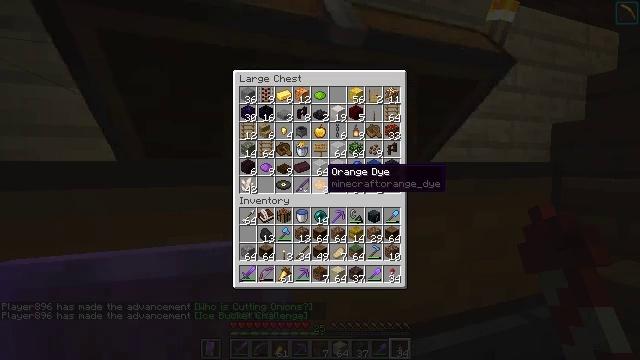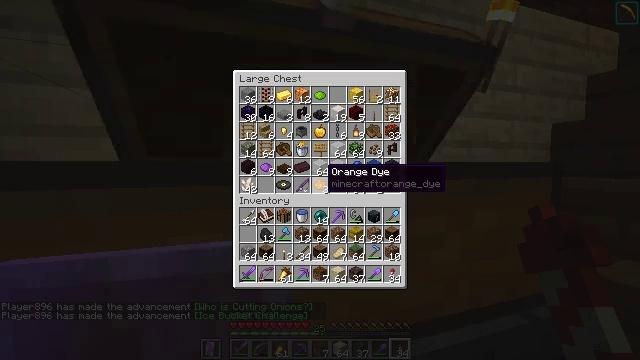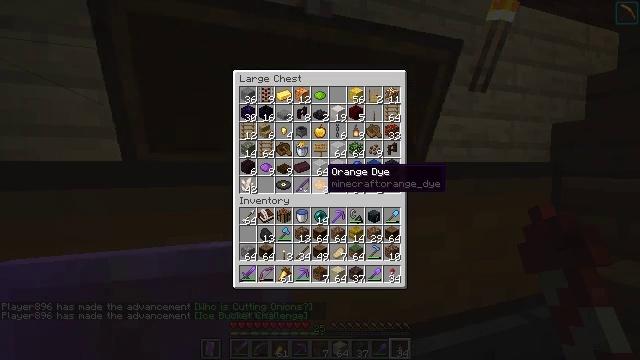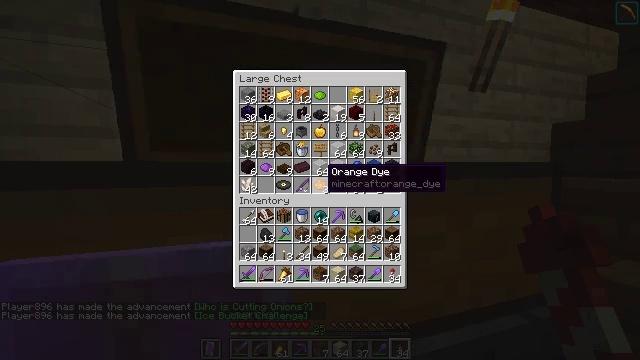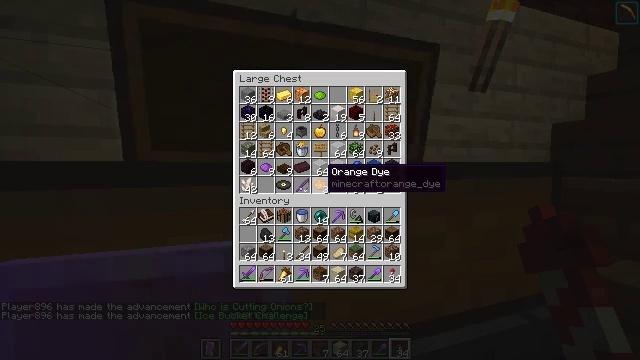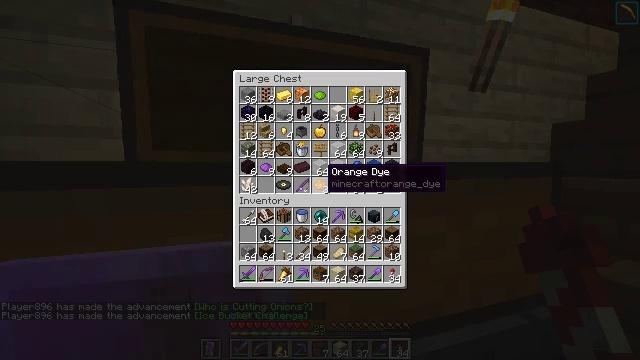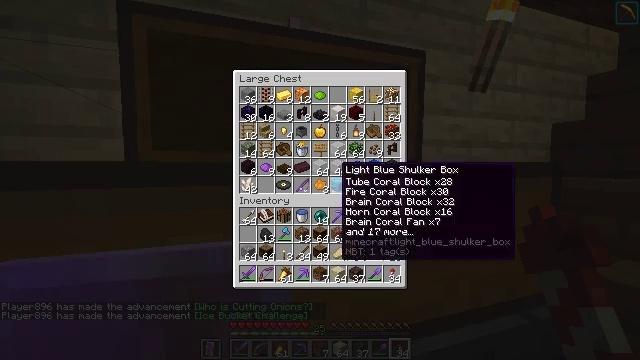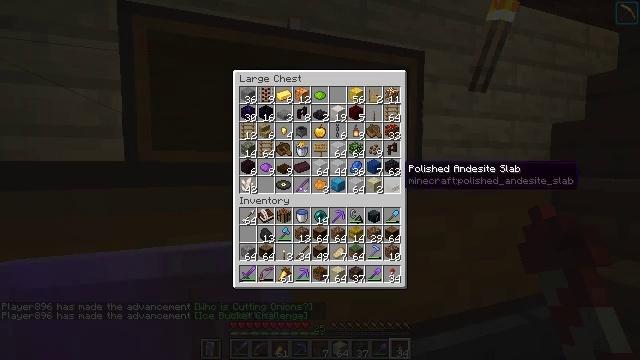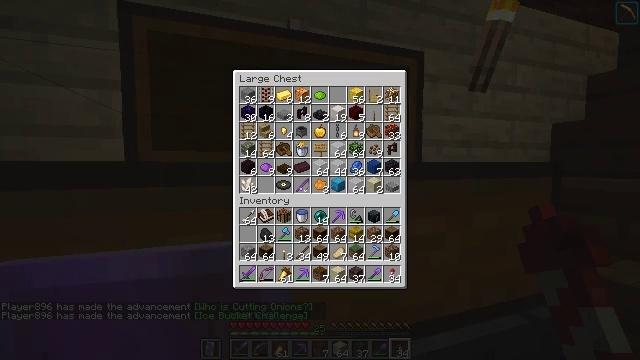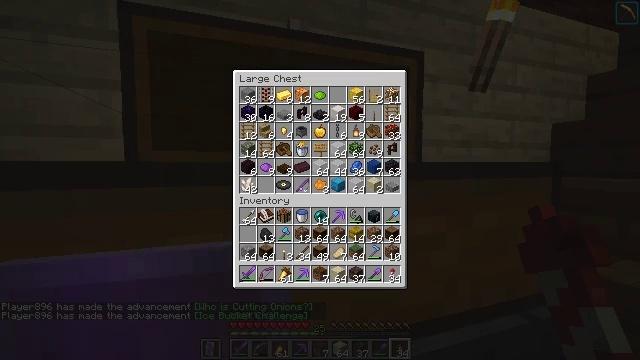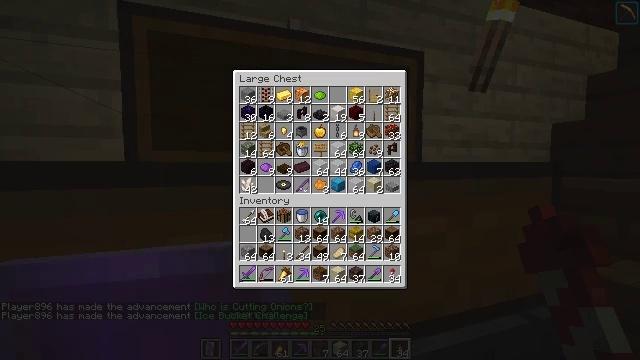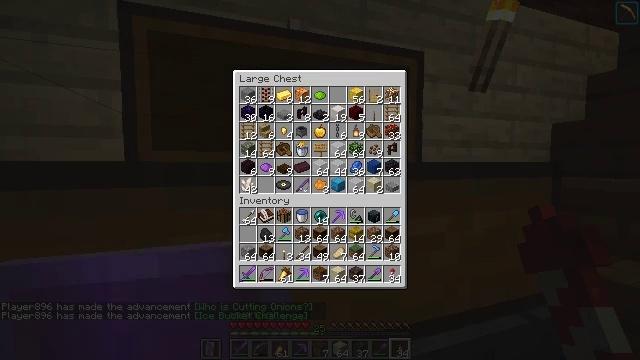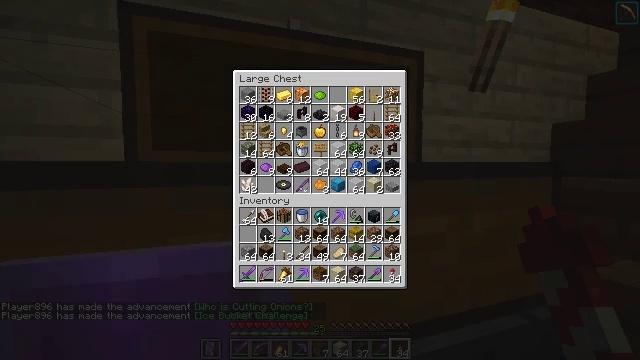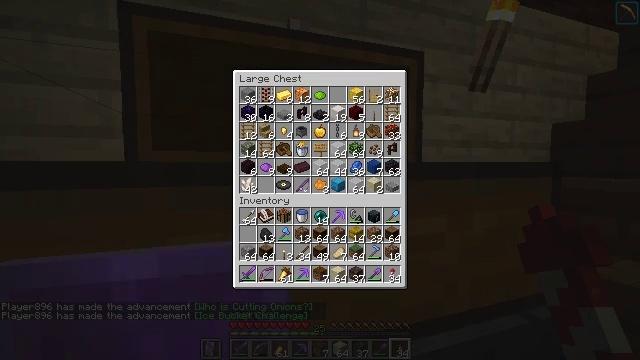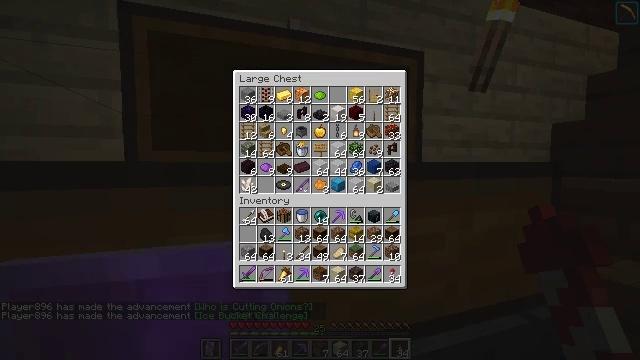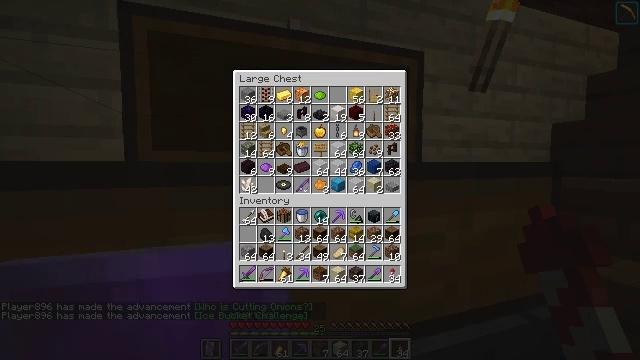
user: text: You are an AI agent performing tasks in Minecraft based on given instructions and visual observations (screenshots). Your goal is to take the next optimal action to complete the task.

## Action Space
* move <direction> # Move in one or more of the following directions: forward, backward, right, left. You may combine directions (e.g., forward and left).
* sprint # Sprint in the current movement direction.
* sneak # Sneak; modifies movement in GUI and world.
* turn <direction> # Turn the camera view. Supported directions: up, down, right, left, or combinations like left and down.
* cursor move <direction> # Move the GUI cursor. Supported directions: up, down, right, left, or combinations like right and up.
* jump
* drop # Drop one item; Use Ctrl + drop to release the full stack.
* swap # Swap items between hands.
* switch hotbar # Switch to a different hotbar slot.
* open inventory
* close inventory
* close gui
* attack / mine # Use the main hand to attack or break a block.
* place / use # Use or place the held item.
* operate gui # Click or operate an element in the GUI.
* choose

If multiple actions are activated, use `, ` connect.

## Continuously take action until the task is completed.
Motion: motion action
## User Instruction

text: Make brown dye by placing cocoa beans in the crafting slot.
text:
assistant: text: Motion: no_op
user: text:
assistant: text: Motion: no_op
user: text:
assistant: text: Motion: no_op
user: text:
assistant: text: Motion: no_op
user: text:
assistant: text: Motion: no_op
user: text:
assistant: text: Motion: cursor move right
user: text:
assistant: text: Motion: cursor move right
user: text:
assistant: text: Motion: cursor move right
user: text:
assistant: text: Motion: no_op
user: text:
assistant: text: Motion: no_op
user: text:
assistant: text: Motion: no_op
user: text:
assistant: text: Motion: no_op
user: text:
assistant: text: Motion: no_op
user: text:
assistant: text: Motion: no_op
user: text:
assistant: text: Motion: no_op
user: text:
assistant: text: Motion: no_op
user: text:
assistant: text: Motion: no_op
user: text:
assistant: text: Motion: no_op
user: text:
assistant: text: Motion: no_op
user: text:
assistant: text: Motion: no_op
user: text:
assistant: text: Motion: no_op
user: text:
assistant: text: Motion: no_op
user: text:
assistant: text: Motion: no_op
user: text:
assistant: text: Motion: no_op
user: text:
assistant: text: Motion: no_op
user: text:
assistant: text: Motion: no_op
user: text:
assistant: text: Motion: no_op
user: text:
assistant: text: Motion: no_op
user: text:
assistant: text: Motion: no_op
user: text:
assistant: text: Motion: no_op